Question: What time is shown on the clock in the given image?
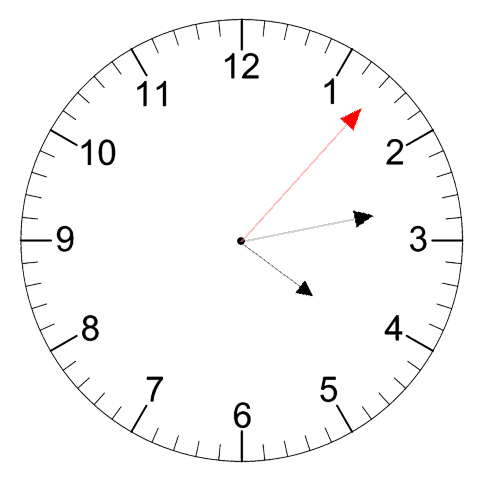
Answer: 04:13:07